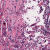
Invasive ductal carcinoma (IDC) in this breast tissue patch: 0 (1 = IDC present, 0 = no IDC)